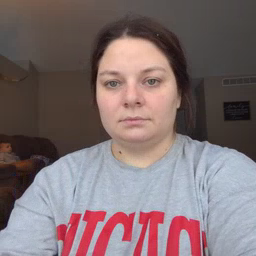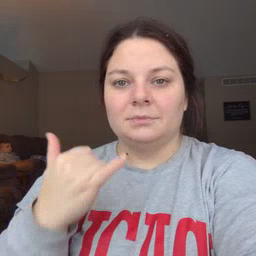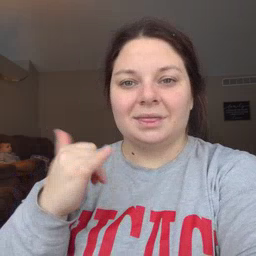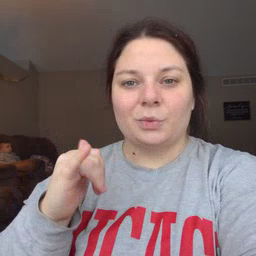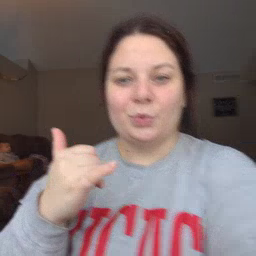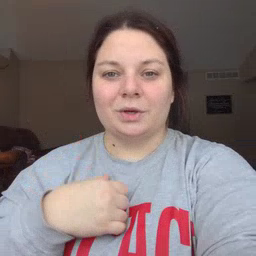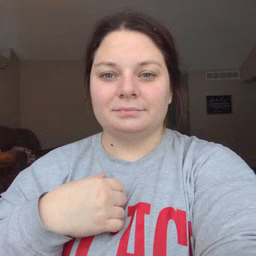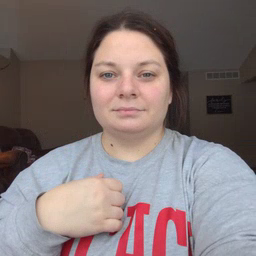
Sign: yellow